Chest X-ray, PA view. Patient: 44 years old, sex F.
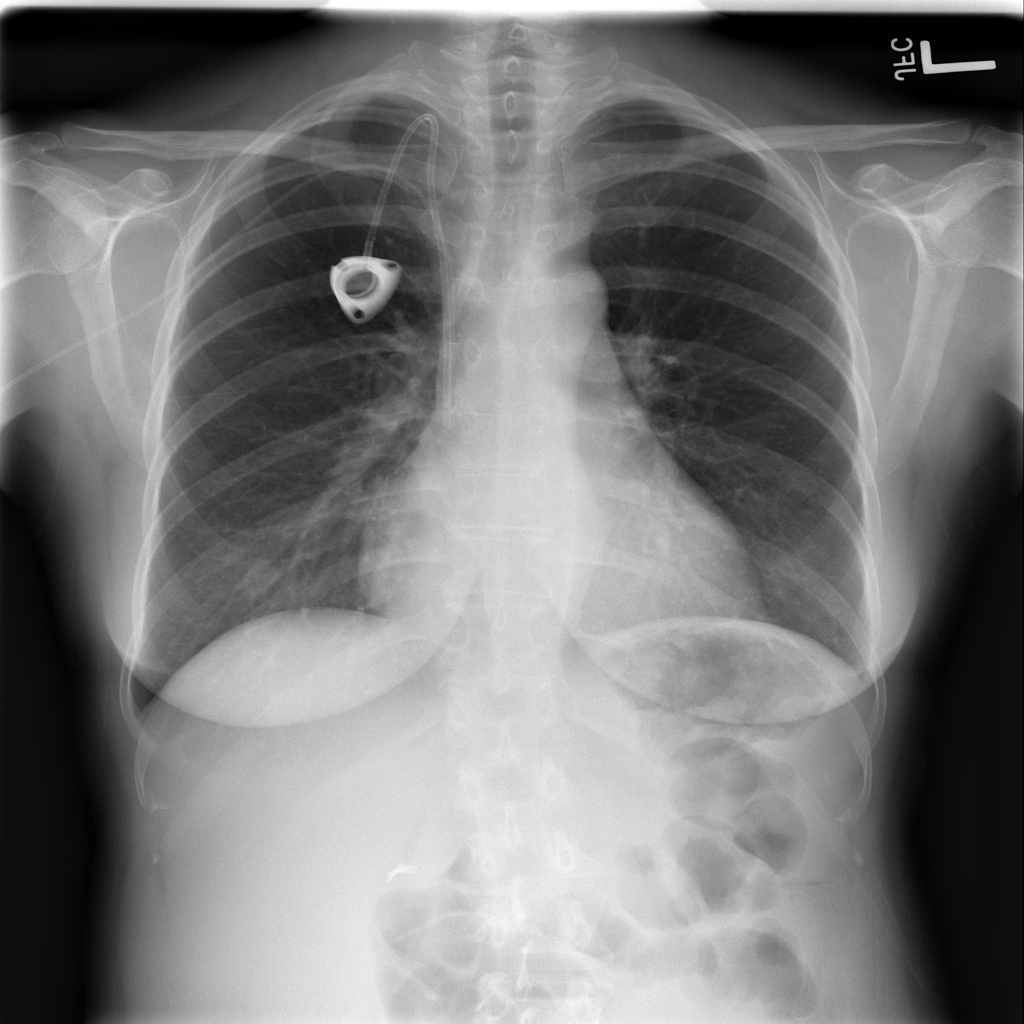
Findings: No Finding